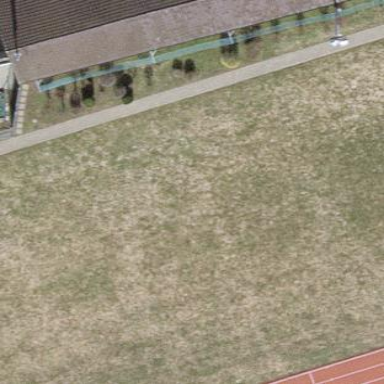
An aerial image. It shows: Soccer pitch with grass surface for leisure land.